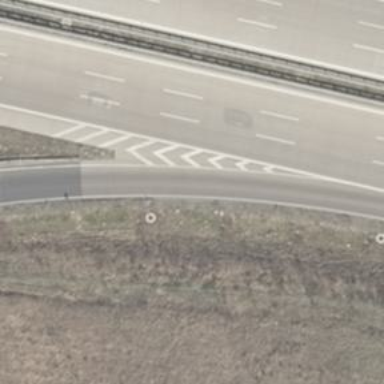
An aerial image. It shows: Asphalt motorway link.